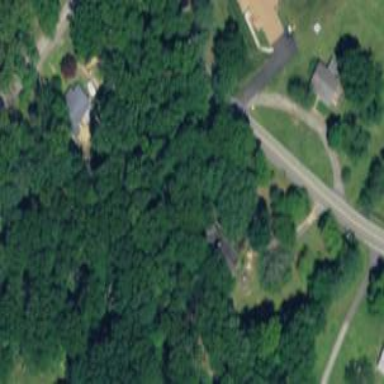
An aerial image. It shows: Driveway leading to service road.